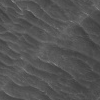
Atmospheric dust classification: not_dusty